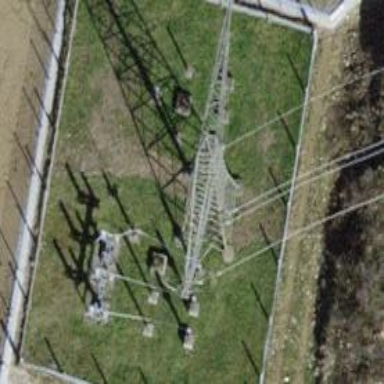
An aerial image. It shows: Power tower.